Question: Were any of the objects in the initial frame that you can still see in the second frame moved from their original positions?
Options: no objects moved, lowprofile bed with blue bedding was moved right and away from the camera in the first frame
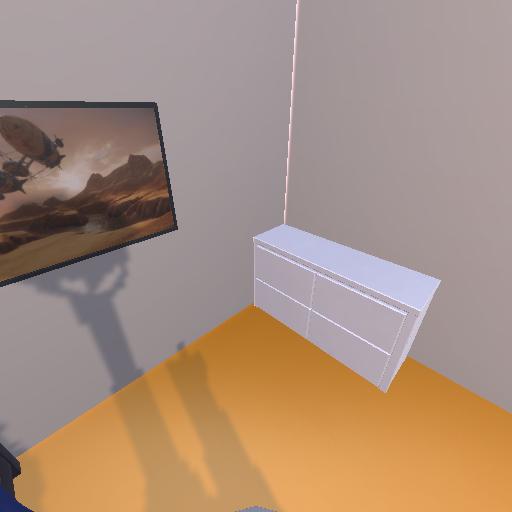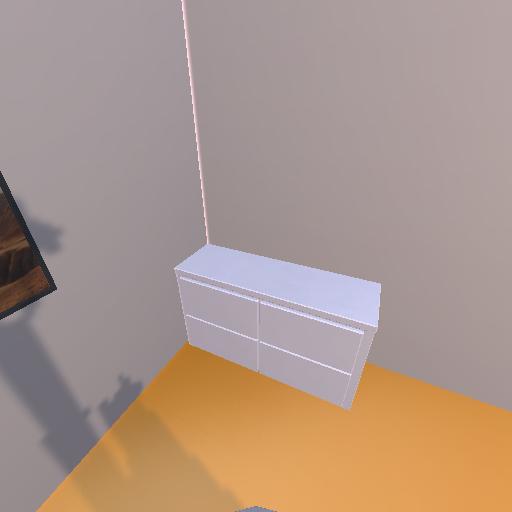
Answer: no objects moved